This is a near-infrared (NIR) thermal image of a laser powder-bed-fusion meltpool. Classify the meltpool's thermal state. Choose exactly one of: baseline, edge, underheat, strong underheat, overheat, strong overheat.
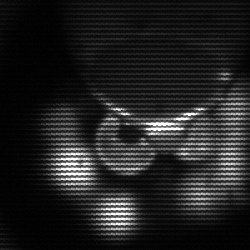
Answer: edge